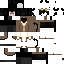
A male skeleton skin with dark skin, wearing brown helmet dressed in a black hoodie and black pants, featuring a closed mouth.